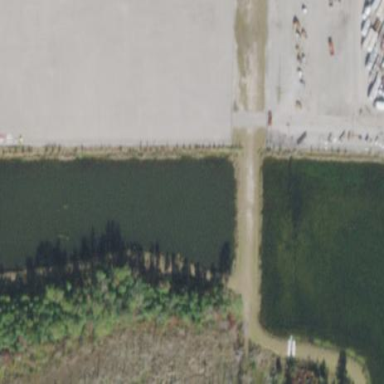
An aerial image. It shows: Retention basin filled with water.